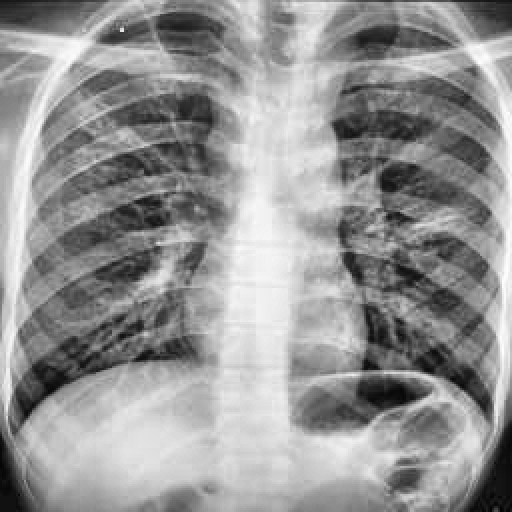
Finding: TUBERCULOSIS